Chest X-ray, PA view. Patient: 22 years old, sex M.
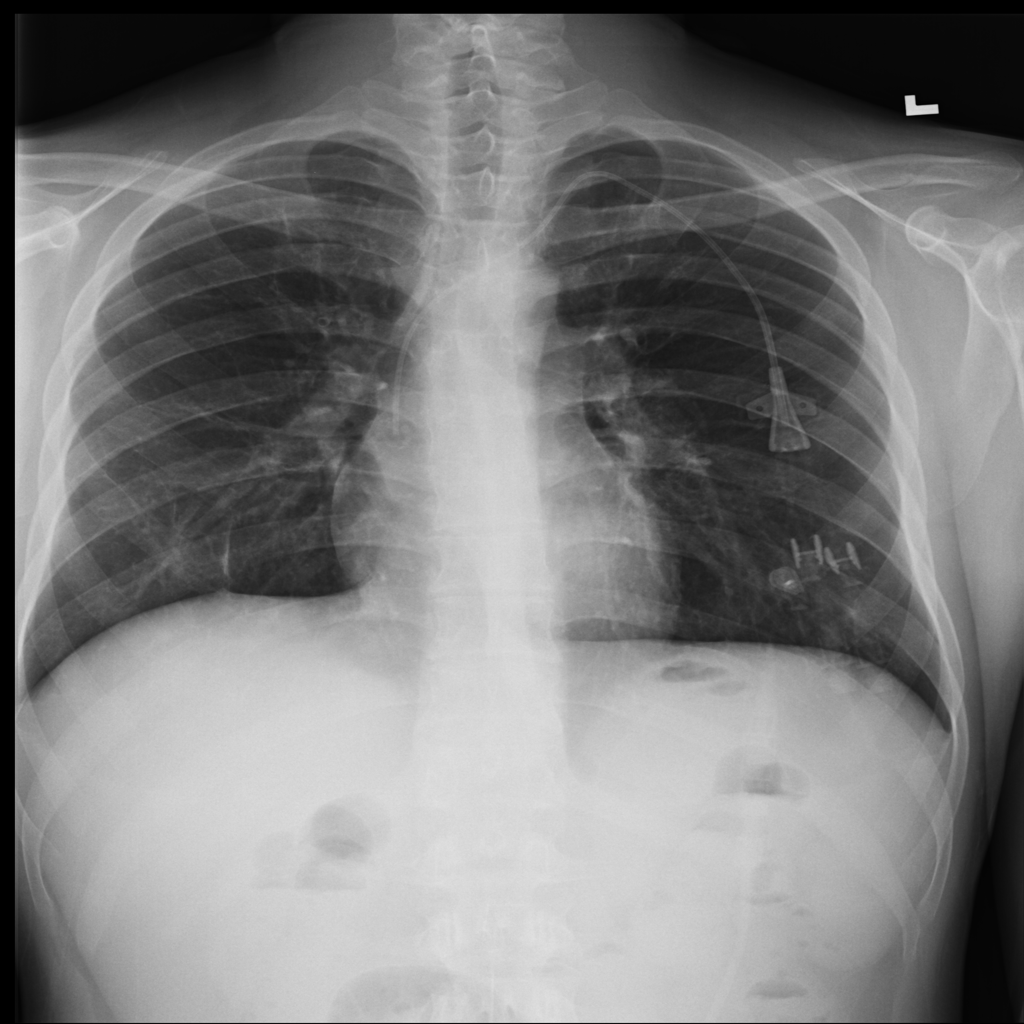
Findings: No Finding